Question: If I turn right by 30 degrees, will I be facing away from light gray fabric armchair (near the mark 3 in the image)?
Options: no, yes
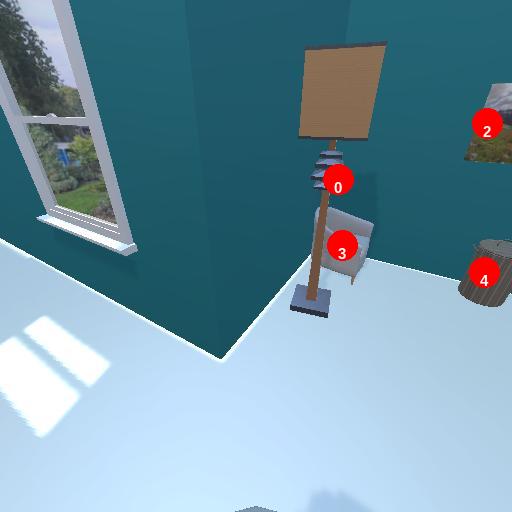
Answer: no